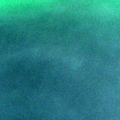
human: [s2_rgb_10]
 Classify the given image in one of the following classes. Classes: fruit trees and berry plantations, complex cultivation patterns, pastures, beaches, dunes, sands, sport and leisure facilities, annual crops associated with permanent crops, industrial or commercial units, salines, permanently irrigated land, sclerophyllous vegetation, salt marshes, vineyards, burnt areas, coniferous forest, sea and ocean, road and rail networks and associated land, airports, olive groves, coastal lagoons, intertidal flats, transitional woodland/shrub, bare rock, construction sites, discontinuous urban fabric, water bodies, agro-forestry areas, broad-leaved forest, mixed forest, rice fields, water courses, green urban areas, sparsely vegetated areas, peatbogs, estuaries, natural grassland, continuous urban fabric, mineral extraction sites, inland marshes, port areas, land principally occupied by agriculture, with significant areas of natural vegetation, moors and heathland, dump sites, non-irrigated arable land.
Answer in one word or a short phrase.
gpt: sea and ocean